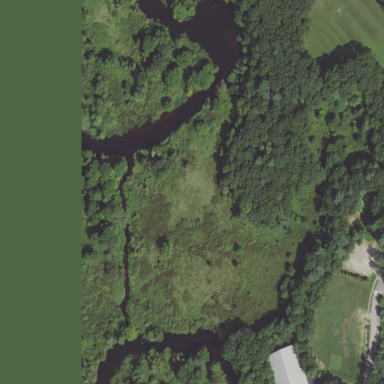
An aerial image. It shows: Wetland area characterized by wet meadow.